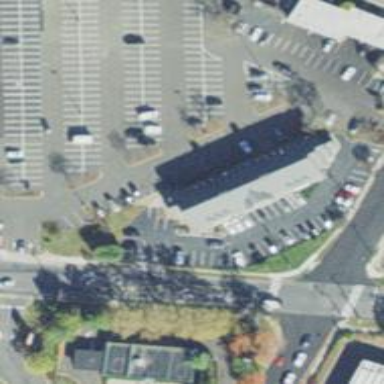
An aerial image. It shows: Convenience shop.